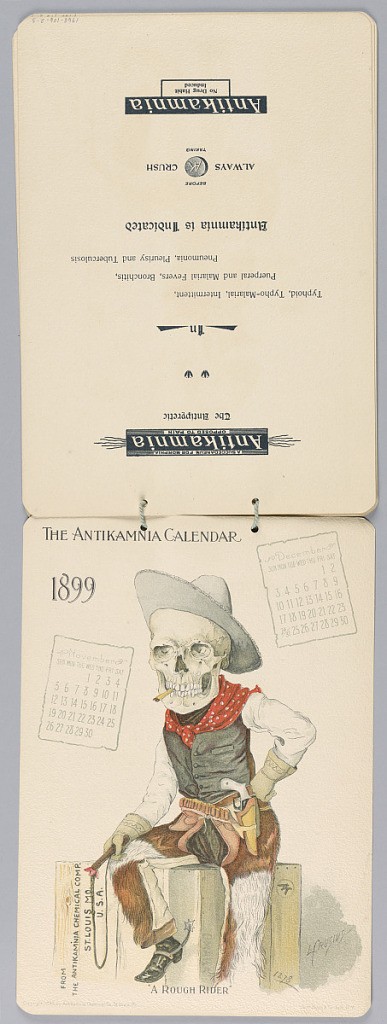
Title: The Antikamnia Calendar, November and December, 1899: "A Rough Rider"
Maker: Louis Crusius, American, 1862 - 1898
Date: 1898
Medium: Chromolithograph on paper with string binding
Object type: Calendar
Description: November and December, 1899.